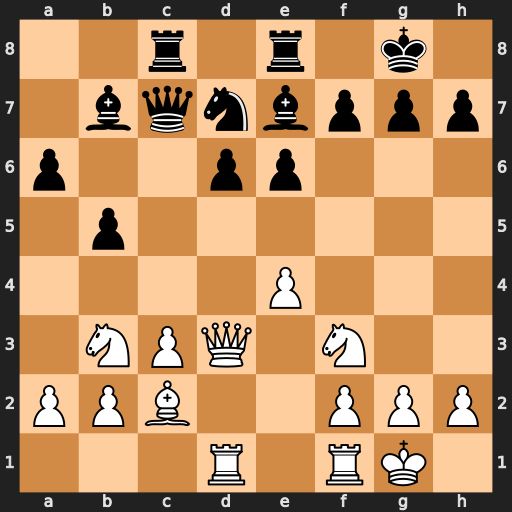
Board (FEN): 2r1r1k1/1bqnbppp/p2pp3/1p6/4P3/1NPQ1N2/PPB2PPP/3R1RK1
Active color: w
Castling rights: -
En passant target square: -
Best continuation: e5 g6 exd6 Bxd6 Qxd6